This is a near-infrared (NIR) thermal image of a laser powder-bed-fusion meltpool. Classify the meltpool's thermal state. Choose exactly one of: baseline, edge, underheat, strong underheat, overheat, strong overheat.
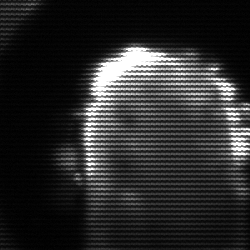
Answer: baseline